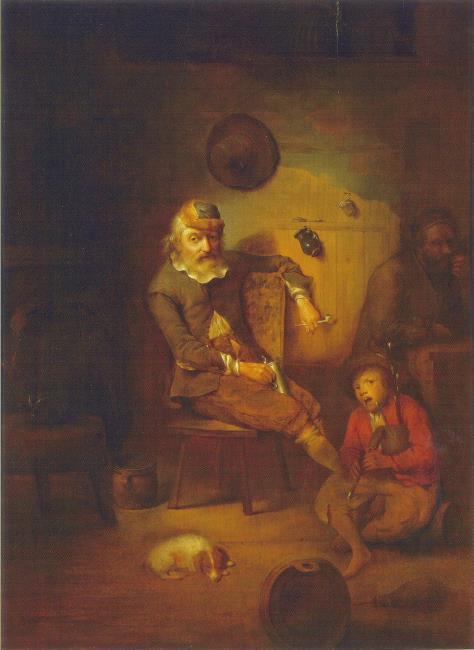
Title: Peasants in a tavern
Artist: after Christopher Paudiss see Hahn/Steiner/Baumann-Engels 1994
Earliest date: 1664
Latest date: 1664
Genre: painting
Iconography: Tobacco
Keywords: genre, peasant genre, inn scene, drinking, smoking a pipe, old man, sitting, fur hat, flat collar, breeches, tankard, pipe, boy, bagpipe, dog, cat (domestic), birdcage, mousetrap